Aerial crown-view tile of a tropical tree (Barro Colorado Island, Panama), acquired 20240918:
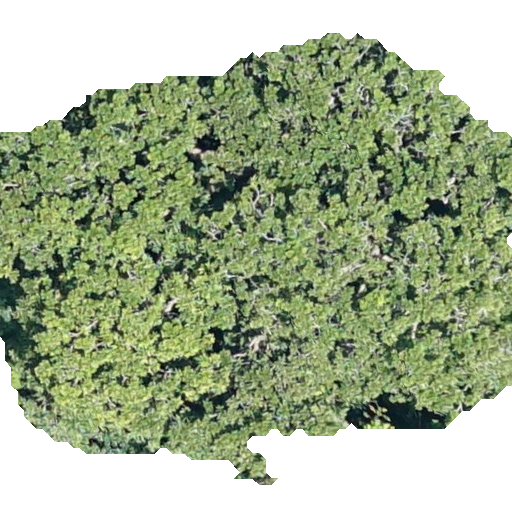
Species: Anacardium excelsum
GBIF accepted scientific name: Anacardium excelsum
Crown area: 292.584 m²